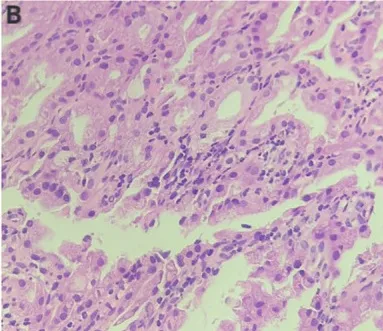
HE, x400). The neoplasm showed papillary structures with fibrovascular cores. Neoplasm cells contained a large amount of eosinophilic cytoplasm and round nuclei.
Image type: pathology (h&e)